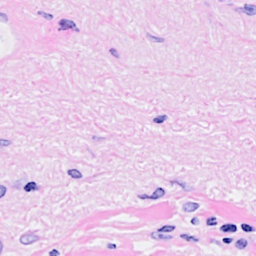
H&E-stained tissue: Breast